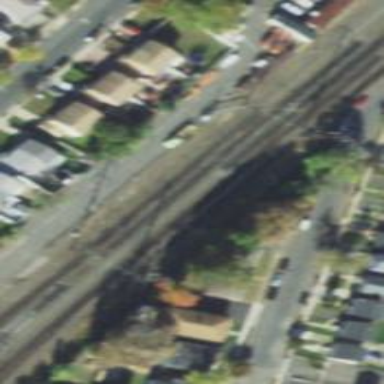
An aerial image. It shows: Railway track with contact lines for electrification.